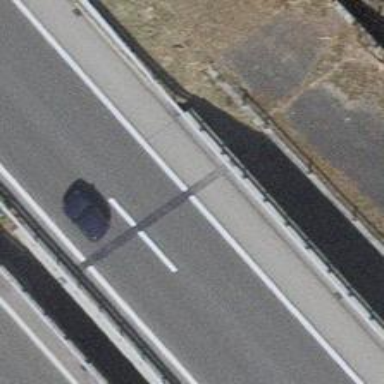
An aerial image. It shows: Asphalt bridge over motorway.